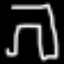
Label: pants